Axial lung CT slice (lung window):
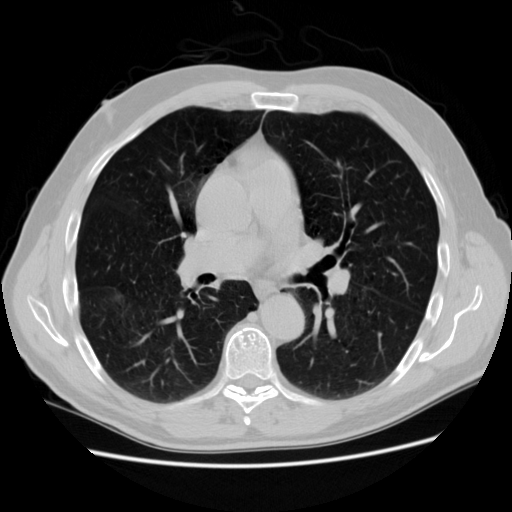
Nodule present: no